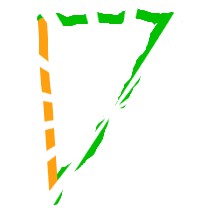
Shape: triangle